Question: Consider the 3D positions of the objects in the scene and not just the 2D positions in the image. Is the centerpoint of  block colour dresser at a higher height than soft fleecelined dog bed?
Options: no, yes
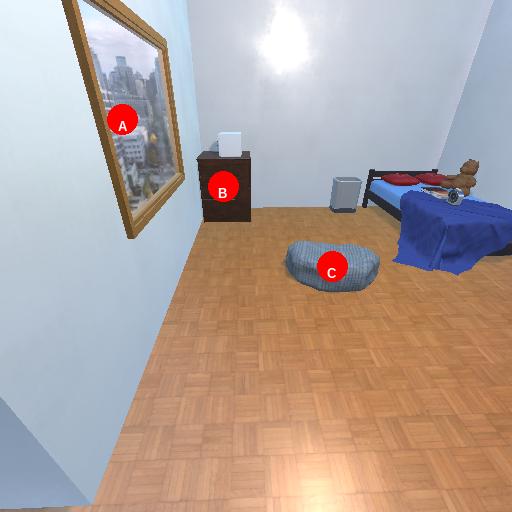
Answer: no